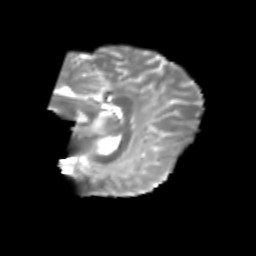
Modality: T2w
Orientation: sagittal
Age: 21
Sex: male
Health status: healthy